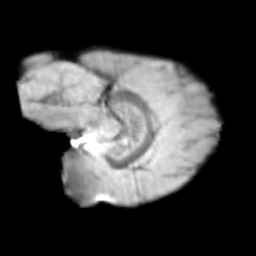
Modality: T2w
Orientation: sagittal
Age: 10
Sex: male
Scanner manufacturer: siemens
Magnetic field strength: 3 T
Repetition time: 3.8 s
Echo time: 0.07 s